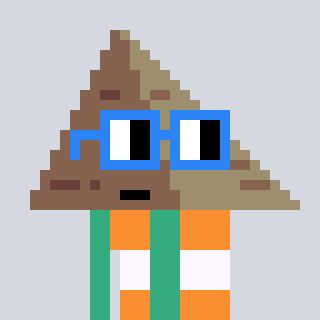
a pixel art character with square blue glasses, a pyramid-shaped head and a teal-colored body on a cool background